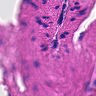
Metastatic tissue present: no